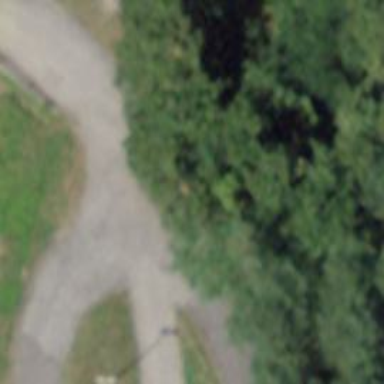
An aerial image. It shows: Guidepost with trash bin.